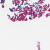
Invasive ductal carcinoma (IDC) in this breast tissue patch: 0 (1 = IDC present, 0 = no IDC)